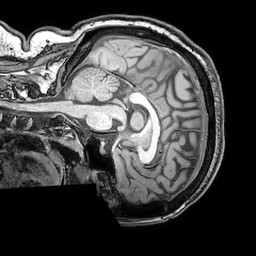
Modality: T1w
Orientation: sagittal
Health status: ill
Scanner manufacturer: philips
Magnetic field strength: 3 T
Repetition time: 0.007 s
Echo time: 0.0035 s